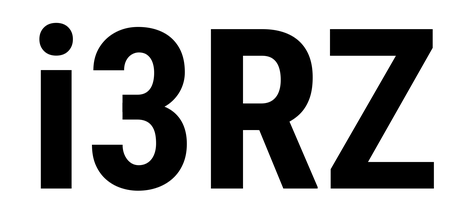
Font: Roboto_Condensed_Bold